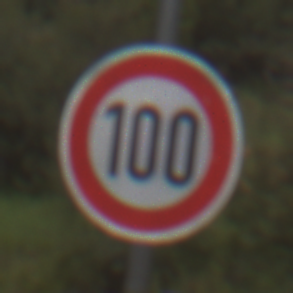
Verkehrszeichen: Geschwindigkeit100
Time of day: Midday
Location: Outdoor (Nature)
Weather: PartlyCloudy
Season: NotSpecified
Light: Natural